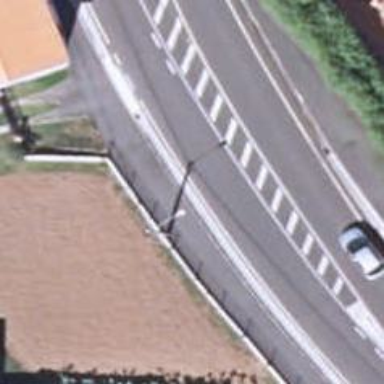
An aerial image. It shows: Sidewalk along the footway.